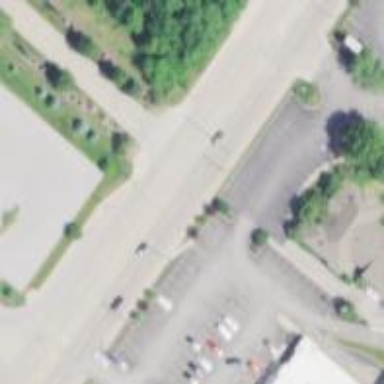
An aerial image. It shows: Marked road crossing.